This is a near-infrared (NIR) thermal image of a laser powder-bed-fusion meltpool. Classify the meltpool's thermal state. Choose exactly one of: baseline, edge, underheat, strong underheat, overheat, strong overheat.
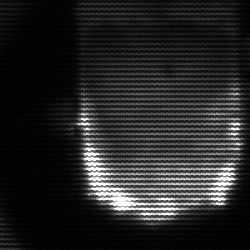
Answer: baseline